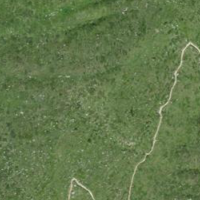
EUNIS habitat code: 26
Species observed at this site:
Arnica montana
Empetrum nigrum